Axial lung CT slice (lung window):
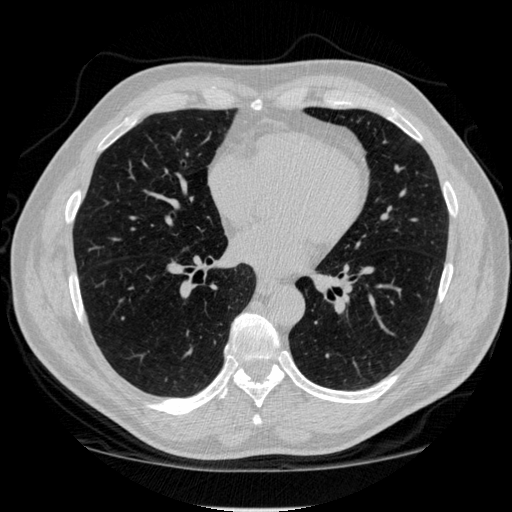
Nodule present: no